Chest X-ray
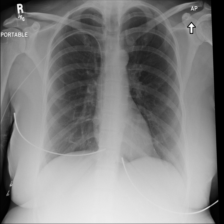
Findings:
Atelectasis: negative
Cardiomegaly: negative
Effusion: negative
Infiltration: negative
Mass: negative
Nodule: negative
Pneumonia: negative
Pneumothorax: negative
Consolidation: negative
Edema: negative
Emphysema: negative
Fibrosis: negative
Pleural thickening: negative
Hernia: negative